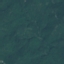
Land use / land cover class: Forest